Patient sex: M
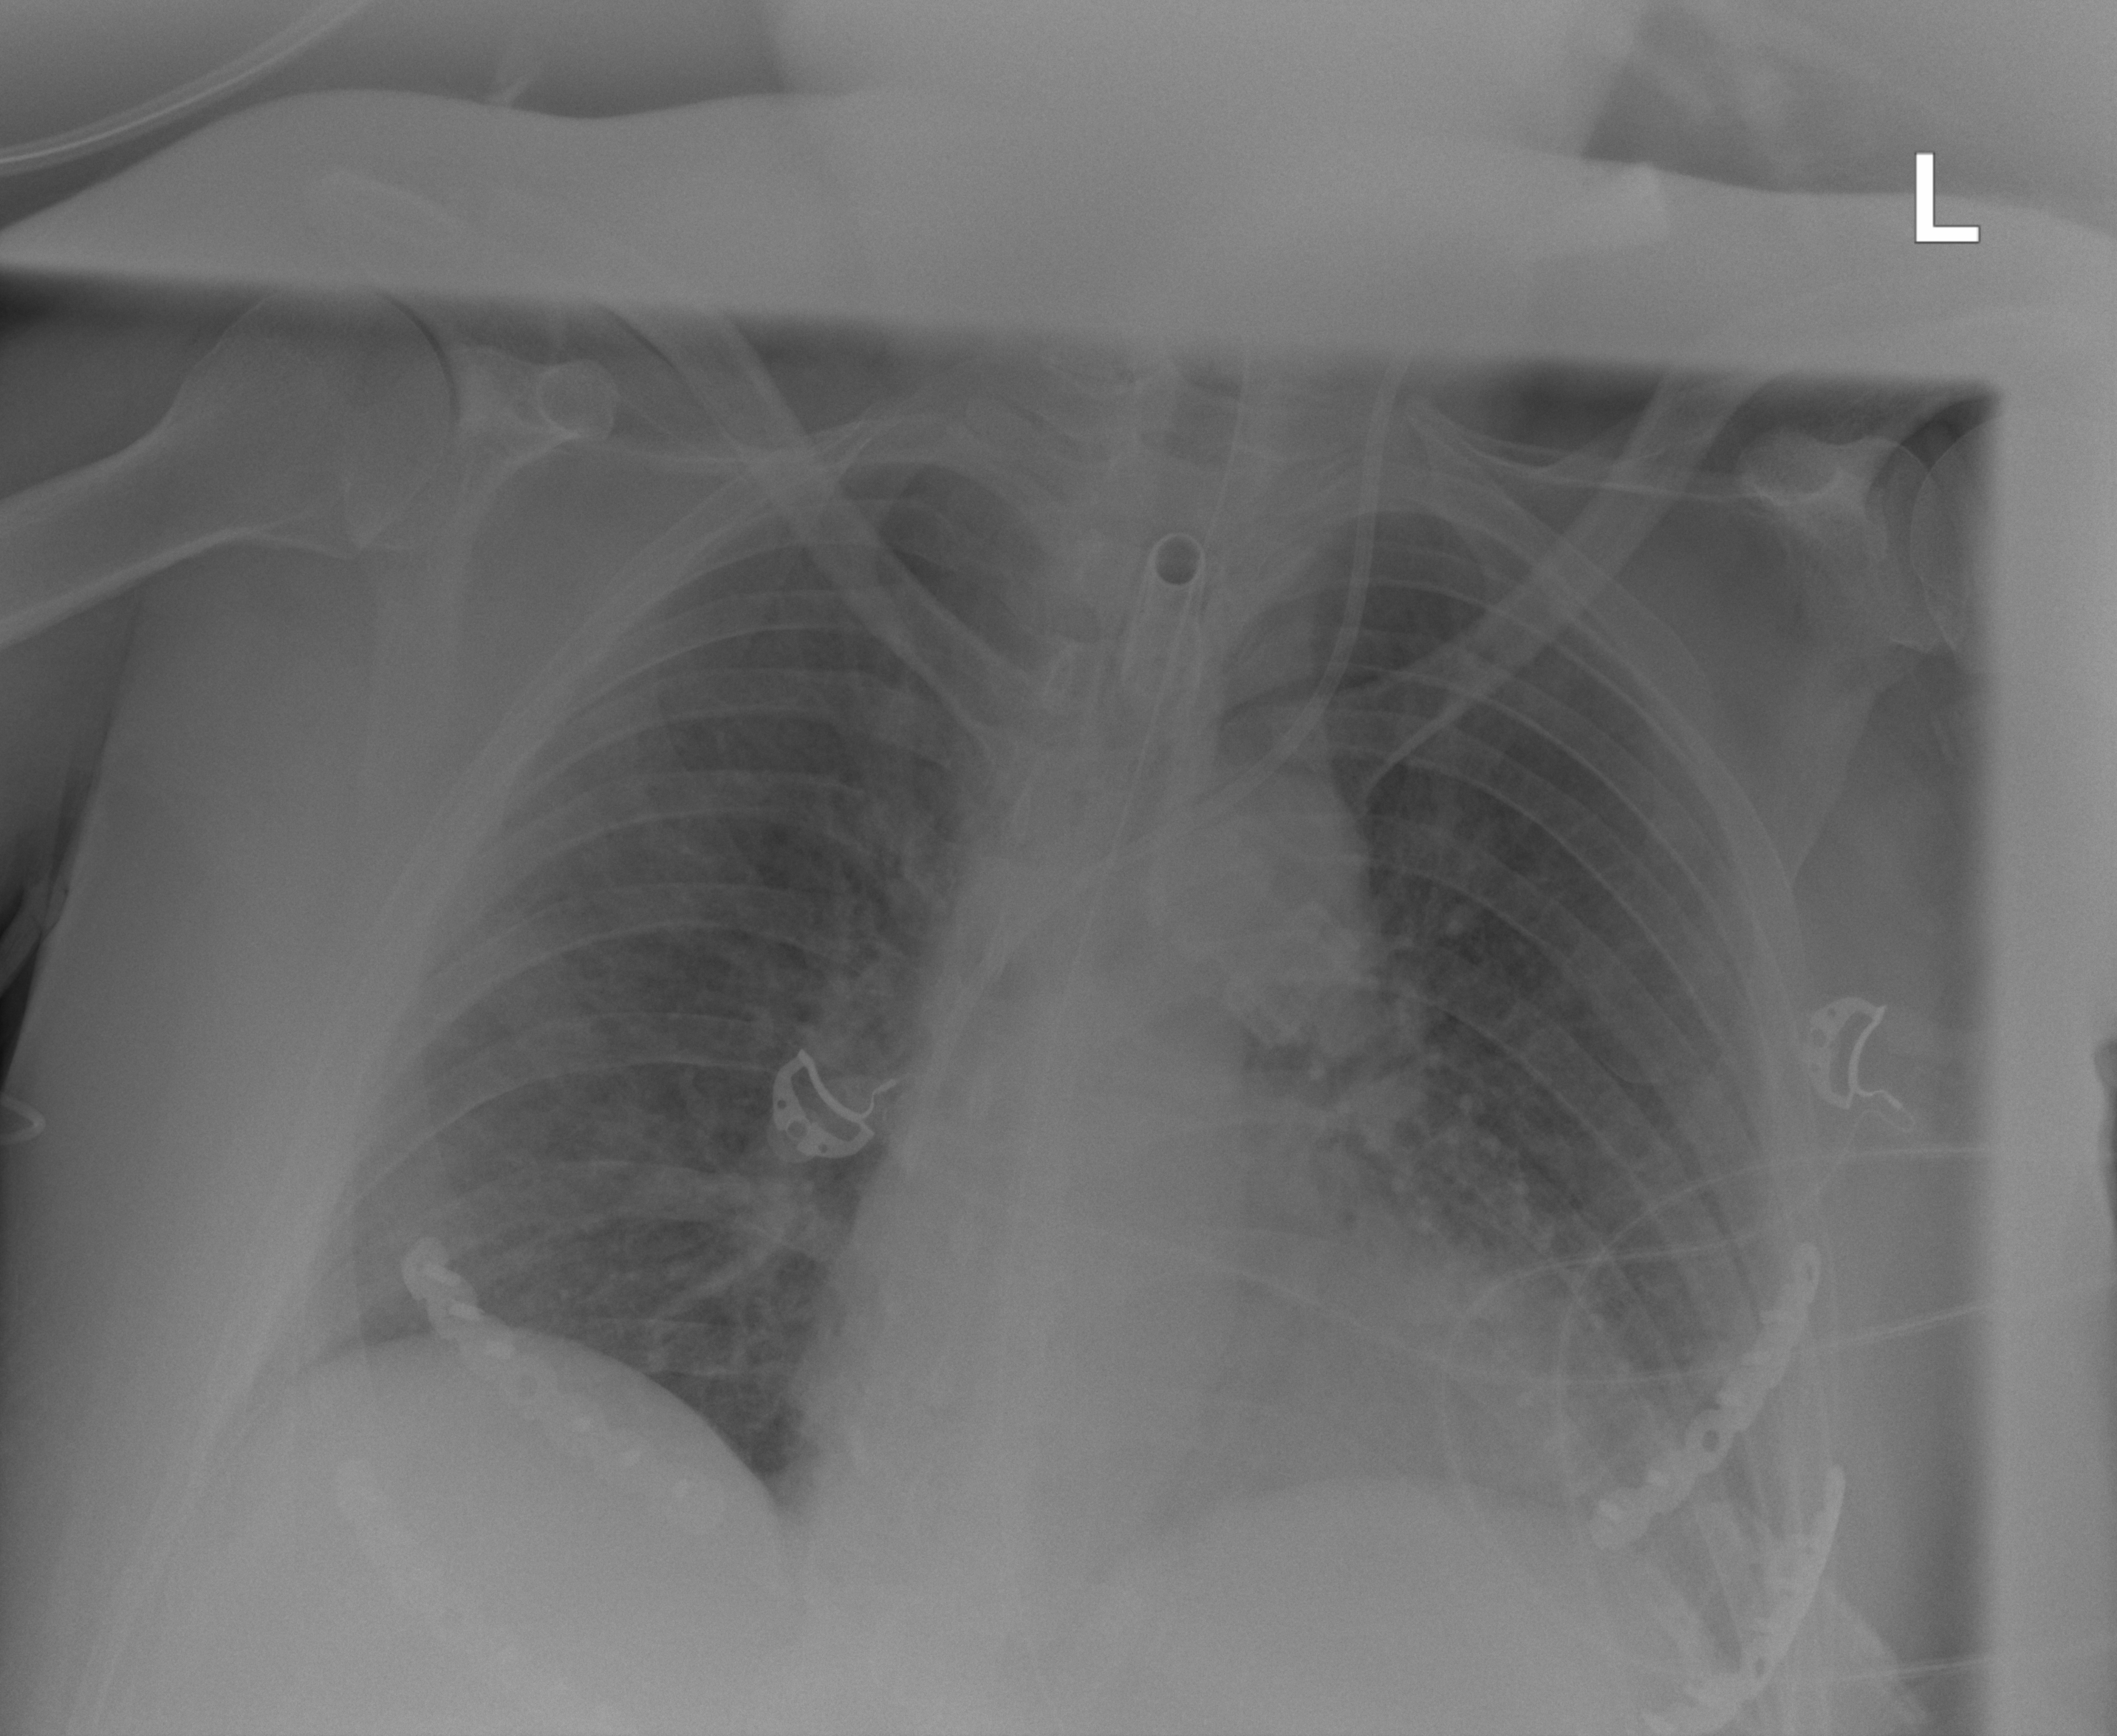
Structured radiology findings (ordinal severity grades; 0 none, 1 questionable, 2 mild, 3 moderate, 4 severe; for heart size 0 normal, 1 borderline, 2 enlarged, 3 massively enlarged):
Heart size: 0
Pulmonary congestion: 0
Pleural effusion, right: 0
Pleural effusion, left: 0
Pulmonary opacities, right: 0
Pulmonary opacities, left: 2
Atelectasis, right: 0
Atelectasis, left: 0